Question: Using a GridView, I bind to several items in an observable collection. When I enter snapped mode, my GridView fails to load any data and none of the items are clickable. See attached screenshot. My app is on the left and it says featured and favorites. Here is my code:
'''
public sealed partial class RestaurantHomePage : MenuFinderWin8.Common.LayoutAwarePage
{
MenuFinderAppServiceClient serviceClient;
RestaurantRepository repository;
Geolocator _geolocator = null;
ObservableCollection<RestaurantLocation> items;
public RestaurantHomePage()
{
this.InitializeComponent();
if (!Network.IsNetwork())
{
return;
}
repository = new RestaurantRepository();
serviceClient = new MenuFinderAppServiceClient();
_geolocator = new Geolocator();
items = new ObservableCollection<RestaurantLocation>();
//BindData();
}
void btnAbout_Click(object sender, RoutedEventArgs e)
{
Flyout f = new Flyout();
LayoutRoot.Children.Add(f.HostPopup); // add this to some existing control in your view like the root visual
// remove the parenting during the Closed event on the Flyout
f.Closed += (s, a) =>
{
LayoutRoot.Children.Remove(f.HostPopup);
};
// Flyout is a ContentControl so set your content within it.
SupportUserControl userControl = new SupportUserControl();
userControl.UserControlFrame = this.Frame;
f.Content = userControl;
f.BorderBrush = new SolidColorBrush(Windows.UI.Color.FromArgb(255, 223, 58, 51));
f.Width = 200;
f.Height = 200;
f.Placement = PlacementMode.Top;
f.PlacementTarget = sender as Button; // this is an UI element (usually the sender)
f.IsOpen = true;
}
void btnSearch_Click(object sender, RoutedEventArgs e)
{
Flyout f = new Flyout();
LayoutRoot.Children.Add(f.HostPopup); // add this to some existing control in your view like the root visual
// remove the parenting during the Closed event on the Flyout
f.Closed += (s, a) =>
{
LayoutRoot.Children.Remove(f.HostPopup);
};
// Flyout is a ContentControl so set your content within it.
RestaurantSearchUserControl userControl = new RestaurantSearchUserControl();
userControl.UserControlFrame = this.Frame;
f.Content = userControl;
f.BorderBrush = new SolidColorBrush(Windows.UI.Color.FromArgb(255, 223, 58, 51));
f.Width = 600;
f.Height = 400;
f.Placement = PlacementMode.Top;
f.PlacementTarget = sender as Button; // this is an UI element (usually the sender)
f.IsOpen = true;
}
void btnViewFavorites_Click(object sender, RoutedEventArgs e)
{
App.DataMode = Mode.SavedRestaurant;
if (repository.GetGroupedRestaurantsFromDatabase().Count() == 0)
{
MessageDialog messageDialog = new MessageDialog("You have no saved restaurants.", "No Restaurants");
messageDialog.ShowAsync();
}
else
{
this.Frame.Navigate(typeof(RestaurantSearchDetails));
}
}
private async void BindData()
{
try
{
items = await serviceClient.GetSpecialRestaurantsAsync();
List<RestaurantLocation> myFavs = repository.GetRestaurantLocations();
foreach (var a in myFavs)
{
items.Add(a);
}
this.DefaultViewModel["Items"] = items;
}
catch (Exception)
{
MessageDialog messsageDialog = new MessageDialog("The MenuFinder service is unavailable at this time or you have lost your internet connection. If your internet is OK, please check back later.", "Unavailable");
messsageDialog.ShowAsync();
btnAbout.IsEnabled = false;
btnSearch.IsEnabled = false;
btnViewFavorites.IsEnabled = false;
}
myBar.Visibility = Windows.UI.Xaml.Visibility.Collapsed;
}
/// <summary>
/// Populates the page with content passed during navigation. Any saved state is also
/// provided when recreating a page from a prior session.
/// </summary>
/// <param name="navigationParameter">The parameter value passed to
/// <see cref="Frame.Navigate(Type, Object)"/> when this page was initially requested.
/// </param>
/// <param name="pageState">A dictionary of state preserved by this page during an earlier
/// session. This will be null the first time a page is visited.</param>
protected override void LoadState(Object navigationParameter, Dictionary<String, Object> pageState)
{
BindData();
// TODO: Assign a bindable collection of items to this.DefaultViewModel["Items"]
}
private void itemGridView_ItemClick_1(object sender, ItemClickEventArgs e)
{
App.CurrentRestaurantLocation = e.ClickedItem as RestaurantLocation;
if (App.CurrentRestaurantLocation != null)
{
Order order = repository.AddOrder(DateTime.Now, string.Empty, App.CurrentRestaurantLocation.ID);
App.CurrentOrder = order;
App.DataMode = Mode.Menu;
this.Frame.Navigate(typeof(RootViewPage));
}
}
}
'''

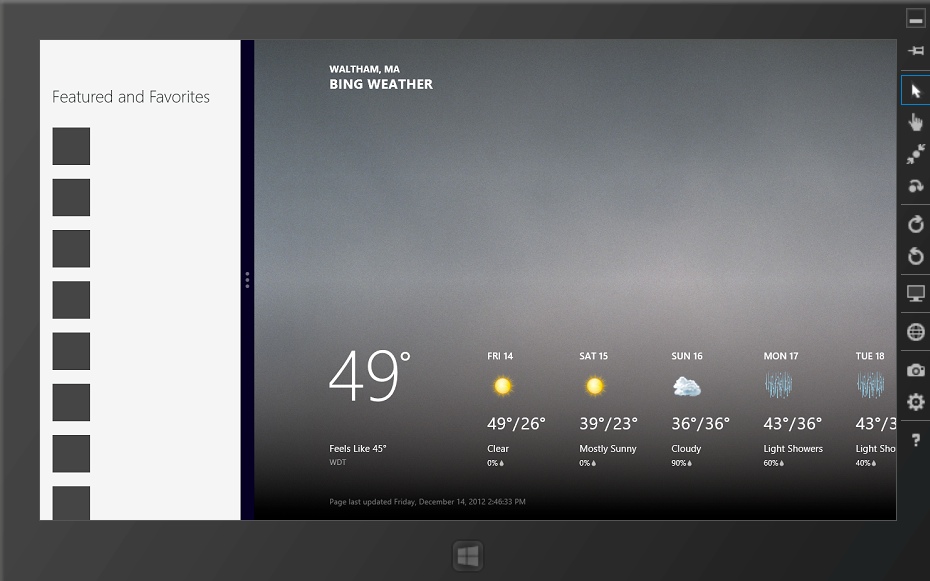
Answer: When you switch to snapped view, your gridView hides, and a ListView shows up. You can see this by checking the Visual State Manager that handles going from one to another in your XAML.
So, : adapting the ItemTemplate from your ListView as you did with your GridView by Binding to the proper attributes; you may also want to change the Foreground color of your Font. Also, you want to include the IsItemClickEnabled and ItemClick (or SelectionMode and SelectionChanged) on your ListView.